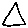
Label: triangle